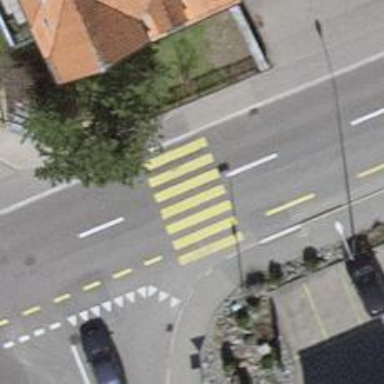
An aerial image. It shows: Marked crossing on footway.